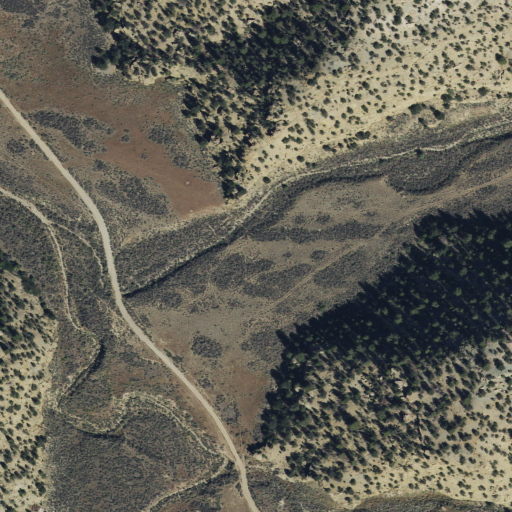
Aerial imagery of valley in Utah named Wild Horse Canyon containing shrub and evergreen forest